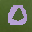
Label: 0